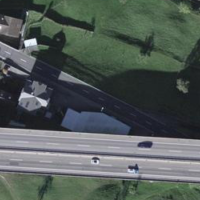
EUNIS habitat code: 57
Species observed at this site:
Ilex aquifolium